Question: I want all the 'not available' item to be disabled i.e. the dropdown should stay intact when I click them.

I tried setting the 'convertView' 'clickable' 'false', but that didn't help.
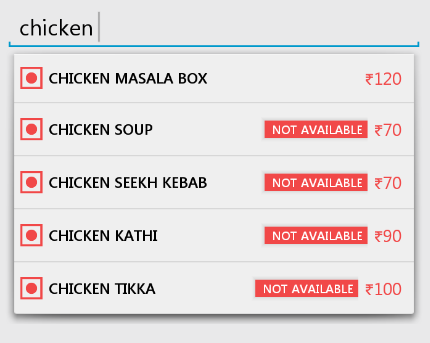
Answer: in your adapter's 'getView()' method check
'''
if (text.equals("not available")) {
convertView.setEnabled(false);
} else {
convertView.setEnabled(true);
}
'''
override in your adapter
'''
public boolean areAllItemsEnabled() {
return false;
}
public boolean isEnabled(int position) {
// return false if position == position you want to disable
}
'''
check it here <URL>